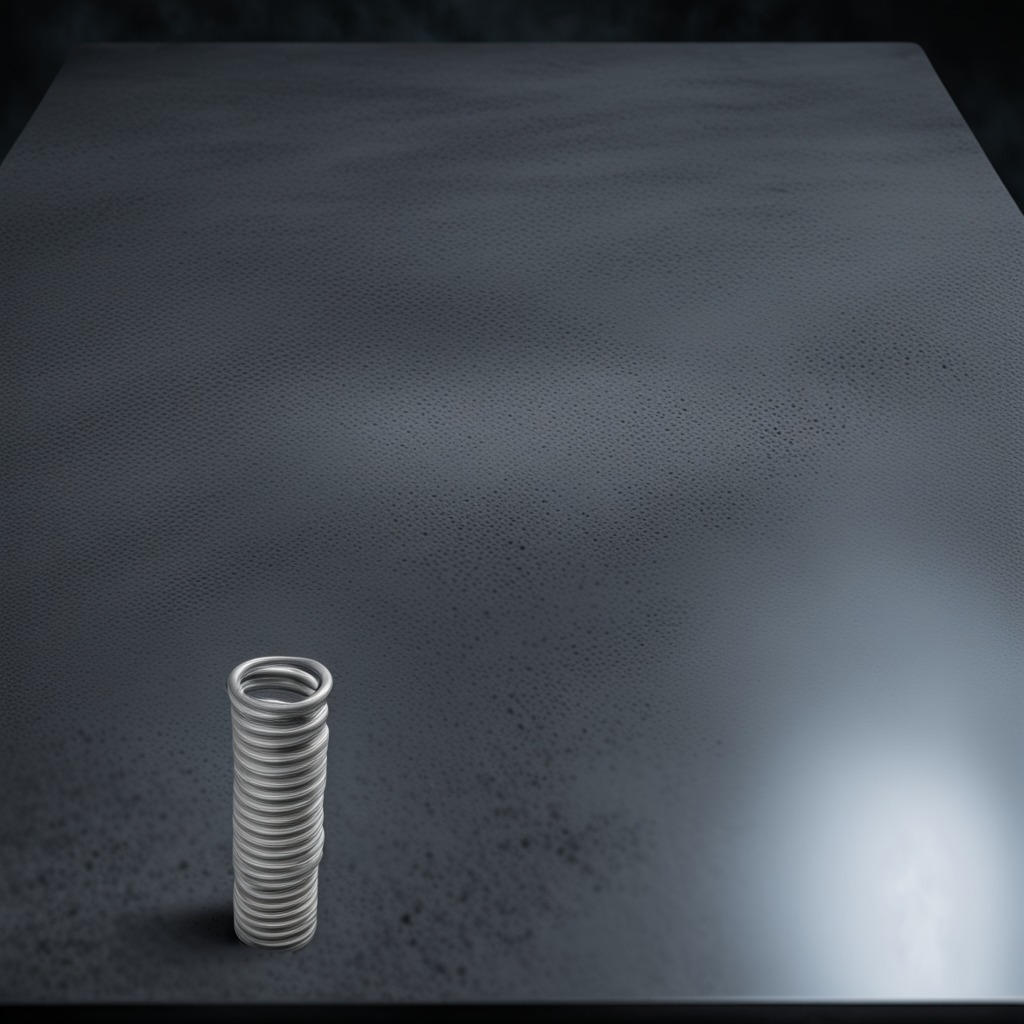
A coiled metal spring is lying on a clean granite table inside a workshop at night.